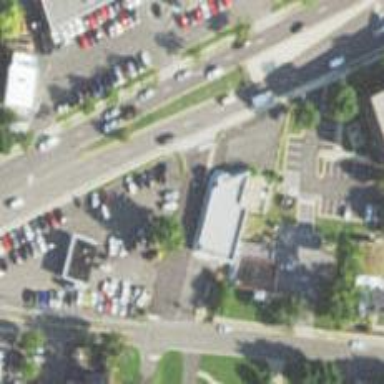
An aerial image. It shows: Supermarket.